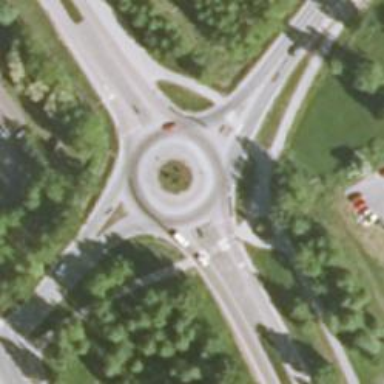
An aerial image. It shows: Roundabout at primary highway.